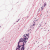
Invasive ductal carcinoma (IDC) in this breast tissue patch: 0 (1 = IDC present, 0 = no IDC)